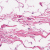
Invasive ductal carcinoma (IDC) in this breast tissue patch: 0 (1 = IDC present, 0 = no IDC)